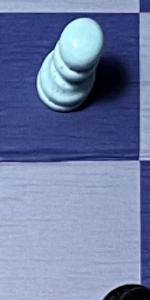
Label: Empty